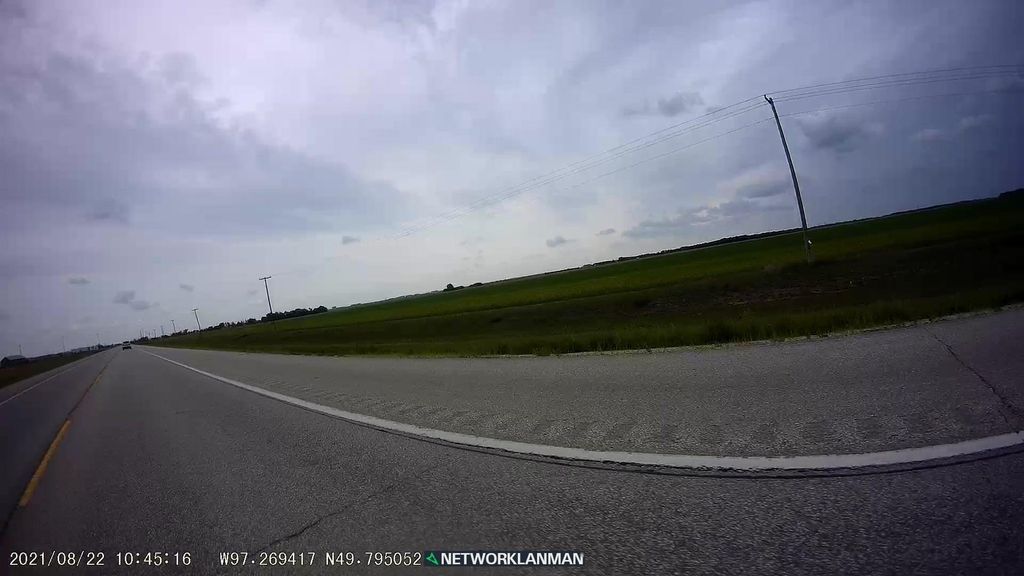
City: winnipeg